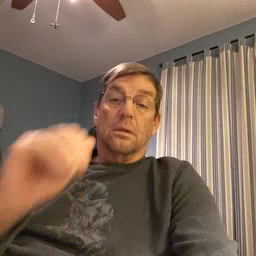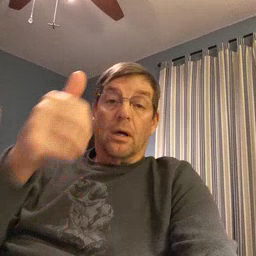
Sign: tomorrow